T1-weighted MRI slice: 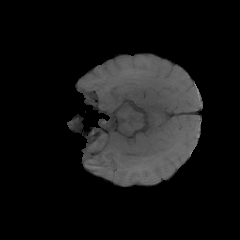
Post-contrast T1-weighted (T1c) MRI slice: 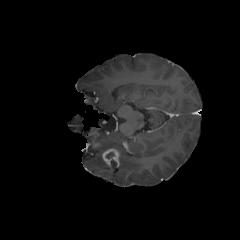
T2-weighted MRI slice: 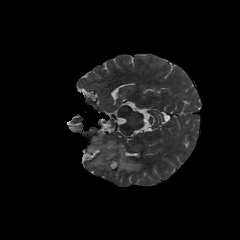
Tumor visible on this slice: yes